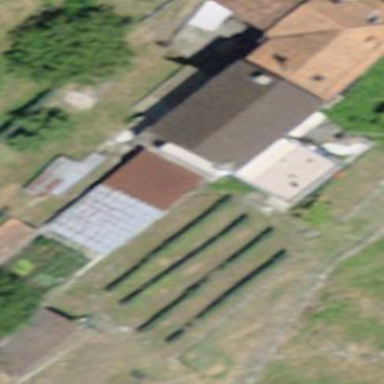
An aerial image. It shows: Shed.